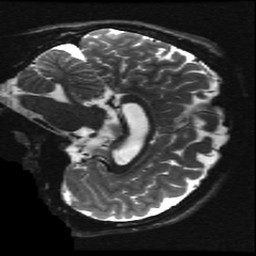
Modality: T2w
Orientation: sagittal
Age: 16
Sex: male
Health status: ill
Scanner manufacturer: ge
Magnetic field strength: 3 T
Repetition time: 7.5 s
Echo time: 0.1015 s